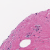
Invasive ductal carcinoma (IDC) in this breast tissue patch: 0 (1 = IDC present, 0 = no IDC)